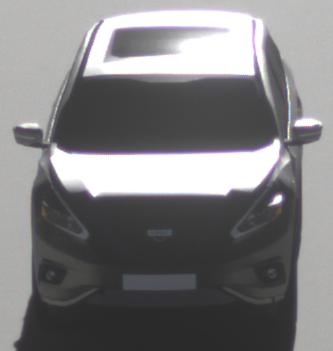
Make: Nissan
Model: Murano
Detailed model: Gen. 3 Z52
Model produced from: 2015
Doors: 5
Color: white
Road condition: dry road
Daytime: morning or afternoon
Contrast: high contrast